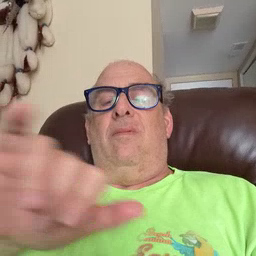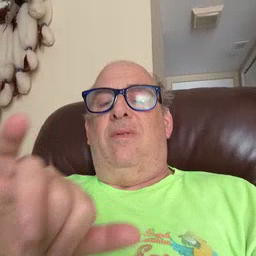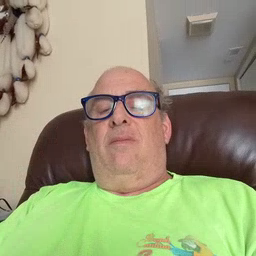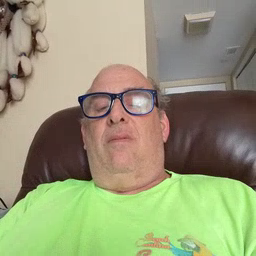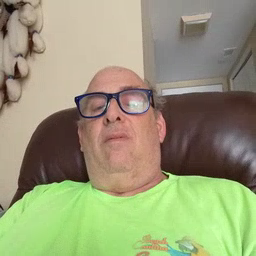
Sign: same